Question: Hello I am noob in Android.
I am using appcompat support library to make my application backward compatible. Here action bar color is 'Light' by default I want to change the background color to my custom color.
Any idea how to do this ??
styles.xml
'''
<resources>
<!--
Base application theme, dependent on API level. This theme is replaced
by AppBaseTheme from res/values-vXX/styles.xml on newer devices.
-->
<style name="AppBaseTheme" parent="@style/Theme.AppCompat.Light">
<!--
Theme customizations available in newer API levels can go in
res/values-vXX/styles.xml, while customizations related to
backward-compatibility can go here.
-->
</style>
<!-- Application theme. -->
<style name="AppTheme" parent="AppBaseTheme">
<!-- All customizations that are NOT specific to a particular API-level can go here. -->
</style>
</resources>
'''

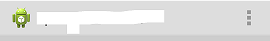
Answer: This solved my problem. Thanks @Zohra
'''
ActionBar mActionBar = getActionBar();
mActionBar.setBackgroundDrawable(new ColorDrawable("COLOR"));
'''